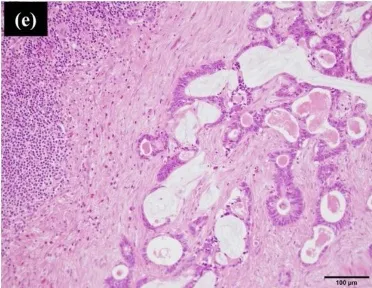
(e) Viable adenocarcinoma cells are detected in the resected retropancreatic LN.
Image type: pathology (h&e)